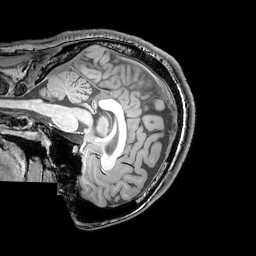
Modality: T1w
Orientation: sagittal
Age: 26
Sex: male
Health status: healthy
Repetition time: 0.081 s
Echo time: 0.037 s